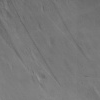
Atmospheric dust classification: not_dusty